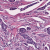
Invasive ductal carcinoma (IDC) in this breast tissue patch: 1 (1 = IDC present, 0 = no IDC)